Lunar surface albedo tile
Center latitude: -39.037
Center longitude: -3.58
Resolution (meters per pixel, mean): 145.92
Tile area (km^2): 21971.54
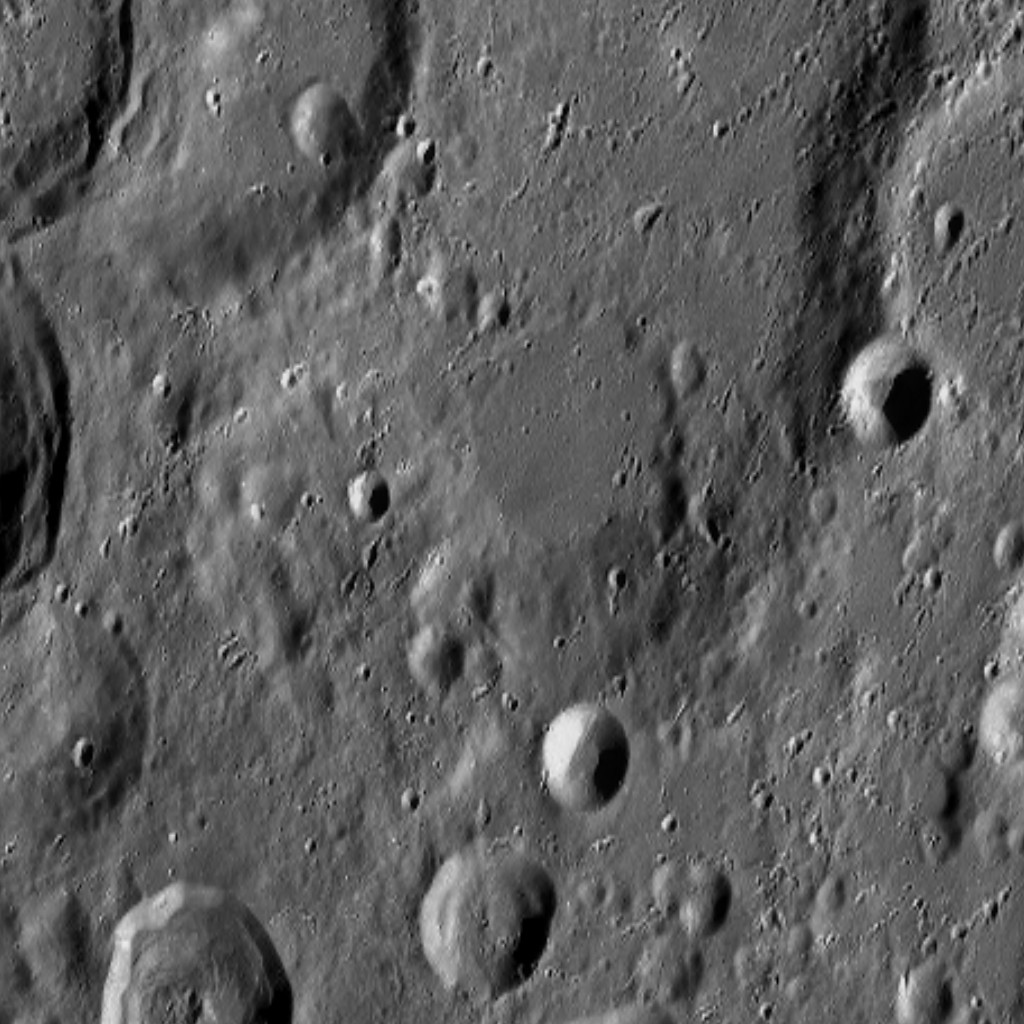